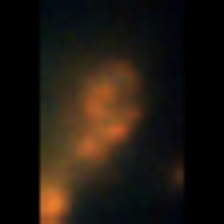
Taxon: Diatom_aggregate
Group: Diatoms